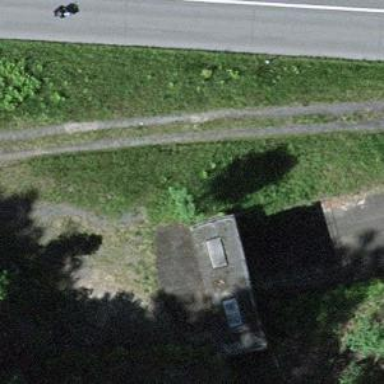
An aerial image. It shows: Disused railway.